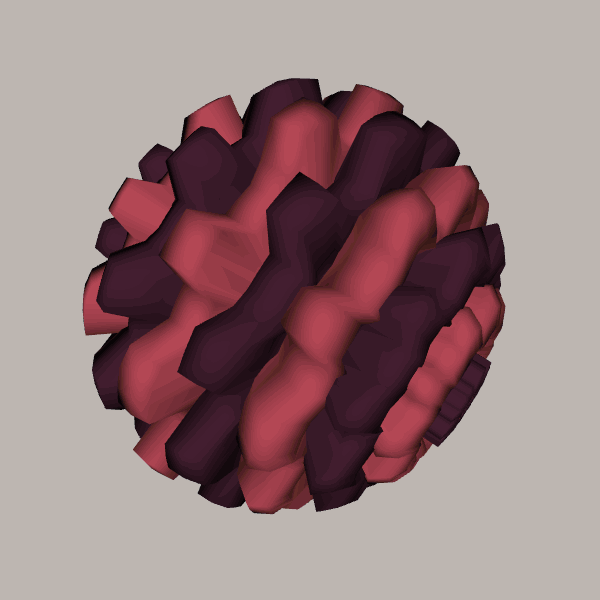
Background: light